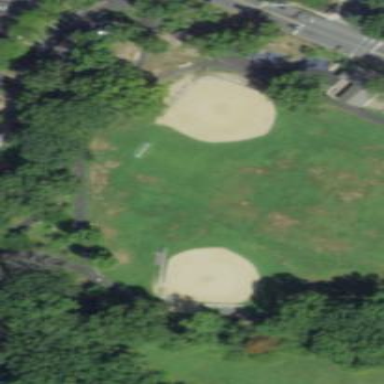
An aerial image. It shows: Baseball pitch for leisure land activities.